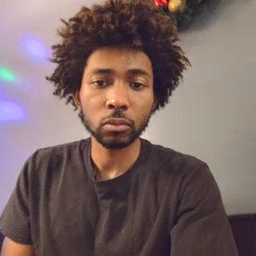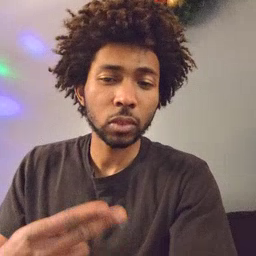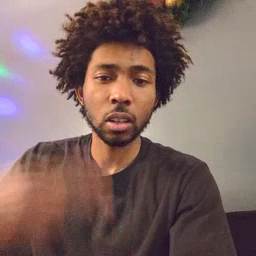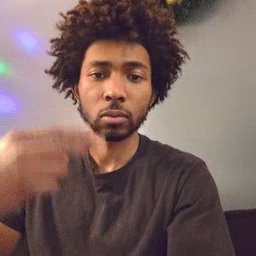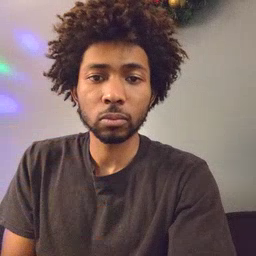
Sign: high